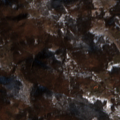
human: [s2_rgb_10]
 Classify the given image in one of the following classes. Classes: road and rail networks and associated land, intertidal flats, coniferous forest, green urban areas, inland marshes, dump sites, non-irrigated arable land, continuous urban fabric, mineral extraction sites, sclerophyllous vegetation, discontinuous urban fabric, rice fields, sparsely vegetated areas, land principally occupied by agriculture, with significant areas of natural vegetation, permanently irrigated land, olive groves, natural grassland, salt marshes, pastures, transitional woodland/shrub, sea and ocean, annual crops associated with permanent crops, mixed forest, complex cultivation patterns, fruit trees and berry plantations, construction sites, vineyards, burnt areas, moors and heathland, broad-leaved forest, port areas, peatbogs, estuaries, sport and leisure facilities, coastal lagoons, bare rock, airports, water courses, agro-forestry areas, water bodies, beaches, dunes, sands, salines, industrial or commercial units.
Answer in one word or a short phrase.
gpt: pastures, land principally occupied by agriculture, with significant areas of natural vegetation, broad-leaved forest, transitional woodland/shrub